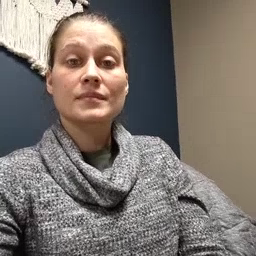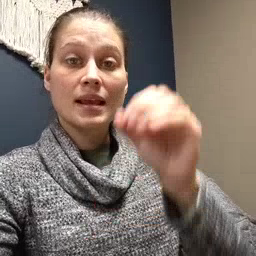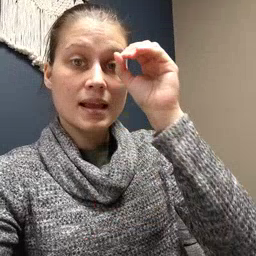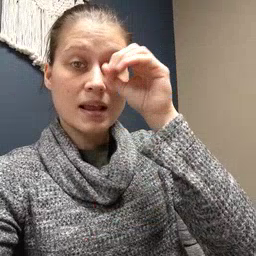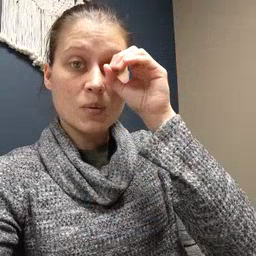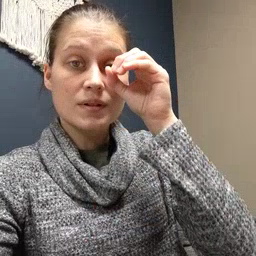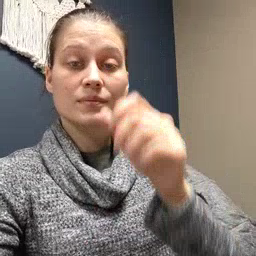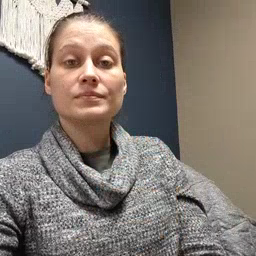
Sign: owl